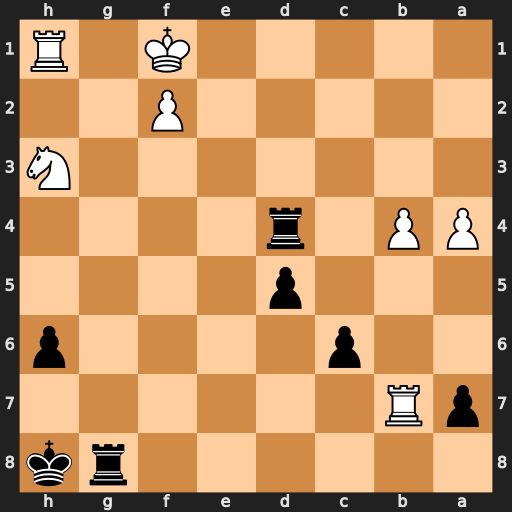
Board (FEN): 6rk/pR6/2p4p/3p4/PP1r4/7N/5P2/5K1R
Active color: b
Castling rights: -
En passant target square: -
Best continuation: Rd1+ Ke2 Rxh1